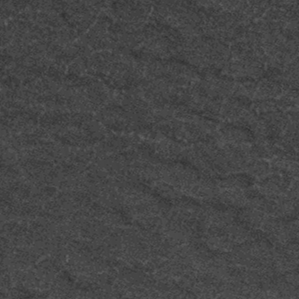
Label: frost